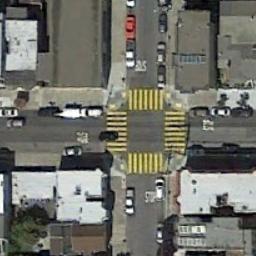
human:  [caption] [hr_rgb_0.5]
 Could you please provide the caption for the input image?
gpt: An intersection with dense traffic is between some dense buildings .

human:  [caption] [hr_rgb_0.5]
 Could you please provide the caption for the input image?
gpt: There are many buildings of different shapes and sizes beside the intersection .

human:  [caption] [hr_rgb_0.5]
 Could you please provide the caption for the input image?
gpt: There are many moving and waiting vehicles on the road at the intersection, And there are many buildings around the intersection .

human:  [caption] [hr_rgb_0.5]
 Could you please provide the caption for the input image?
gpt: A black car stopped at the intersection .

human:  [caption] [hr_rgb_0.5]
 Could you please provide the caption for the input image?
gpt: There are some buildings around the intersection with yellow crosswalks .